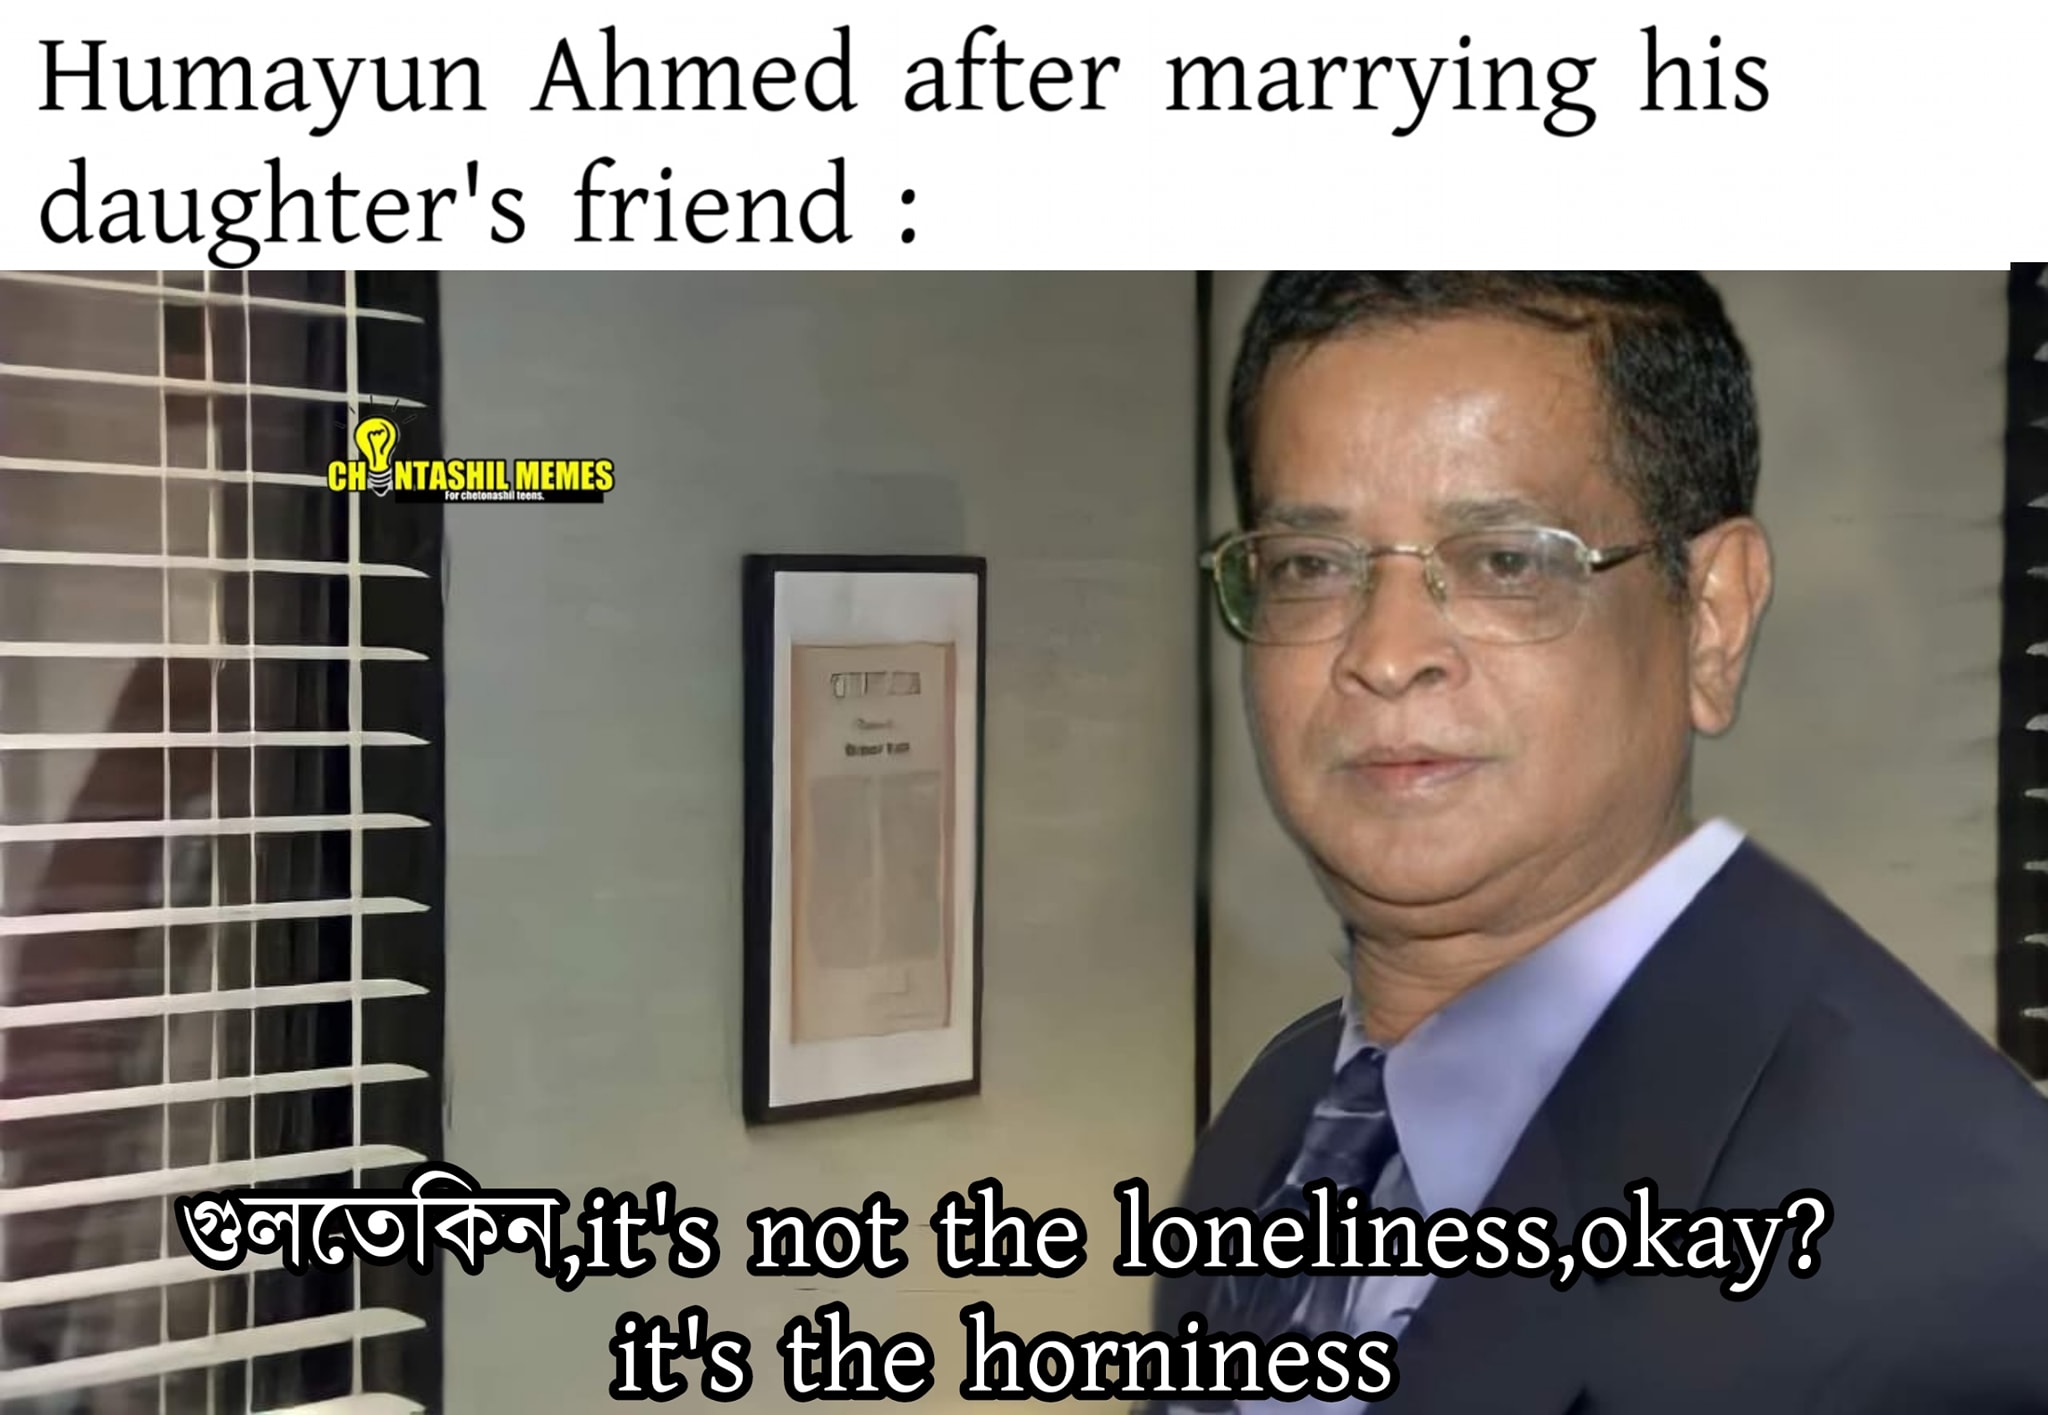
Caption: Humayun Ahmed after marrying his daughter's friend :   গুলতেকিন ,   it's not the loneliness, okay ?    it's the horniness
Label: hate